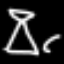
Label: hourglass